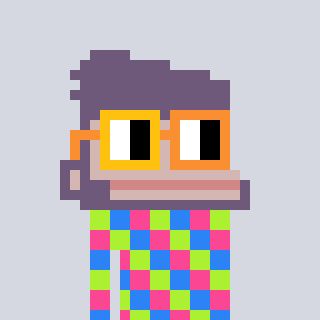
a pixel art character with square yellow and orange glasses, a ape-shaped head and a yellow-colored body on a cool background